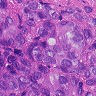
Metastatic tissue present: yes